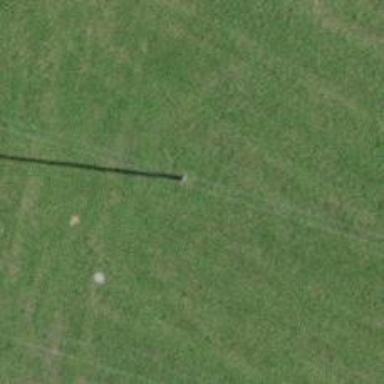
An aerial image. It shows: Minor power line.